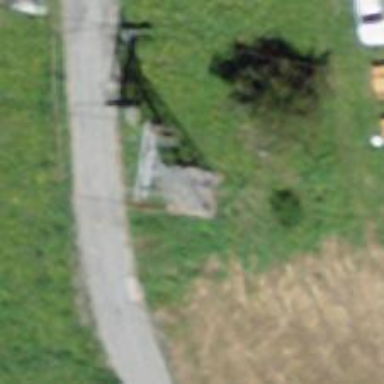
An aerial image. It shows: Pylon used for aerialway.